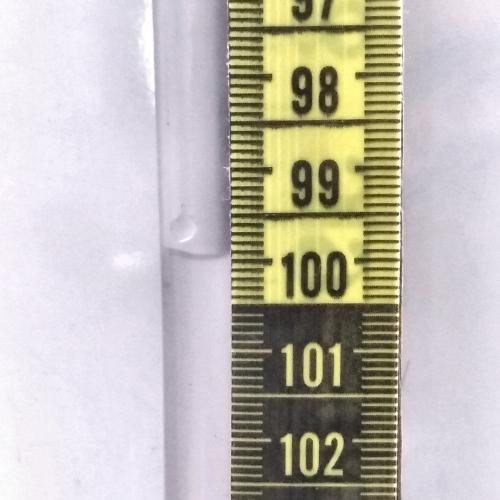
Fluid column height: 99.9 cm